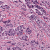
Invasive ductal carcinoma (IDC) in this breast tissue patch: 1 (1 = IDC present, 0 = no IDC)